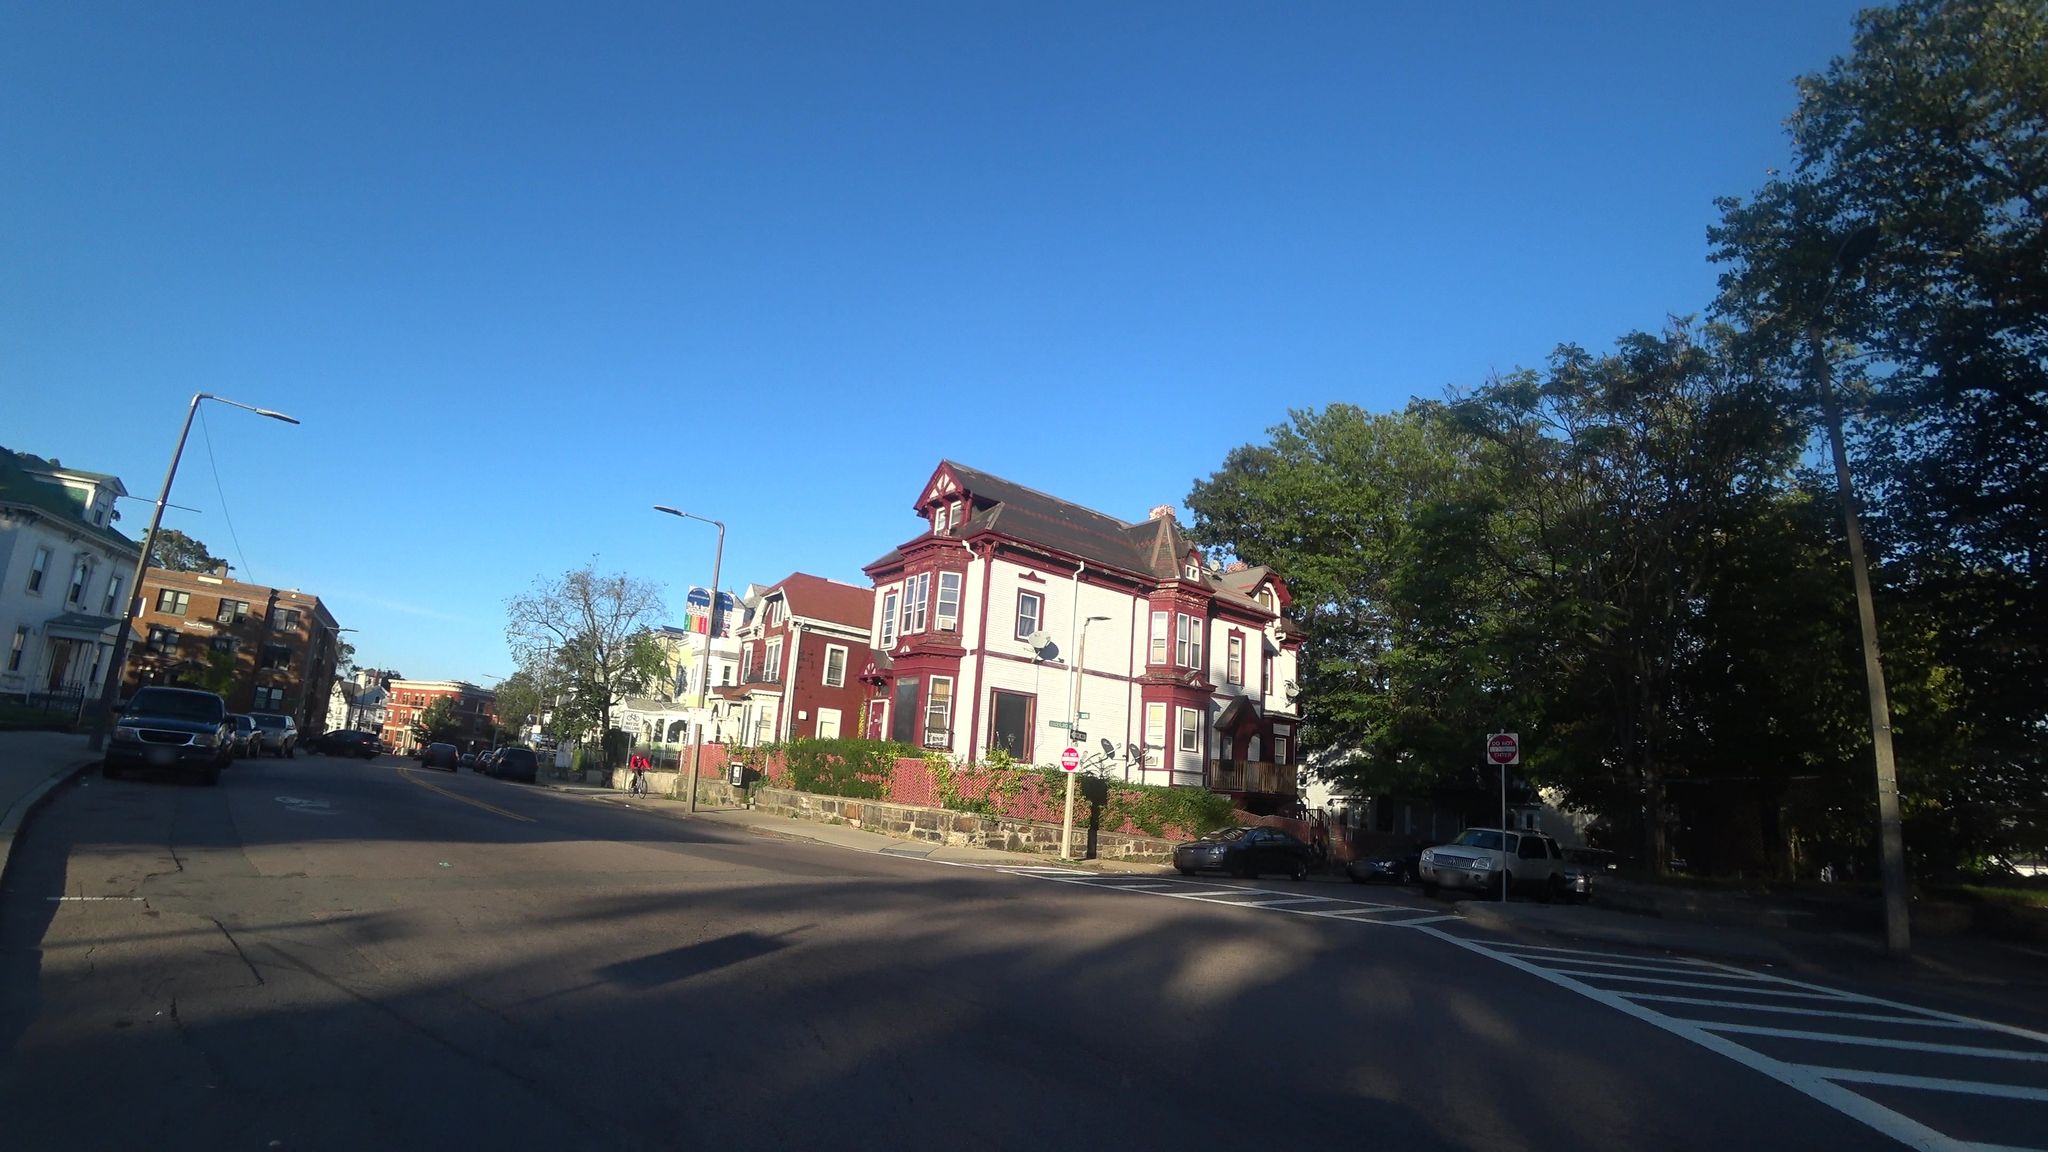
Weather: clear
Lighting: day
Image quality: good
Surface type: walking surface
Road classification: residential
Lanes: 1
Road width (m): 12.2
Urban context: urban centre
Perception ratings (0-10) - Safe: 5.42, Lively: 8.93, Beautiful: 5.95, Boring: 6.73, Depressing: 0.87, Wealthy: 6.75